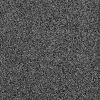
Atmospheric dust classification: dusty